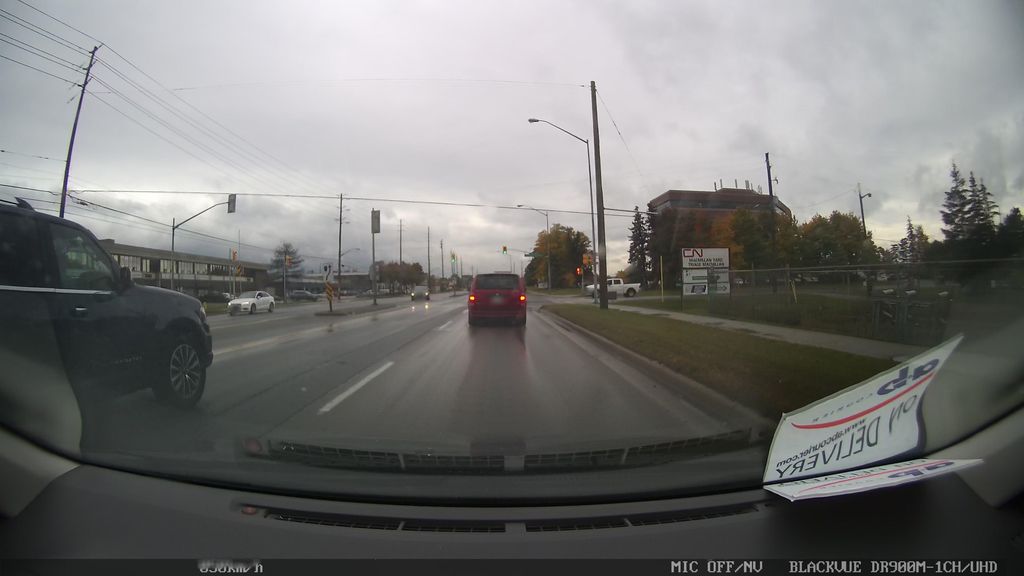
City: toronto